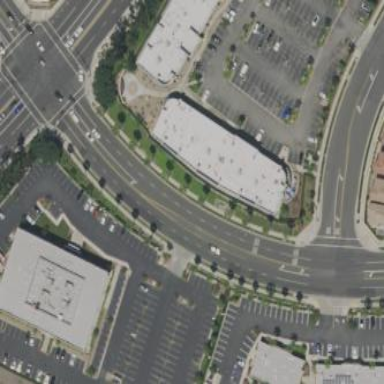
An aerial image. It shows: Retail building.